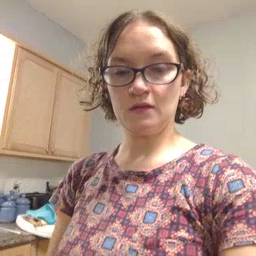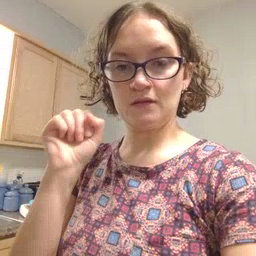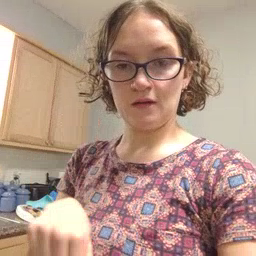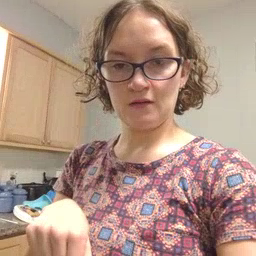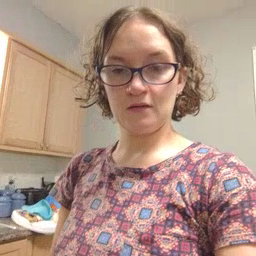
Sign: can